Question: I have a problem in fetching data from mysql database tables.
I have two tables like table-1 and table-2 in below figure. How to get data from table-2 when pilotid is not equal to 1 in table-1.

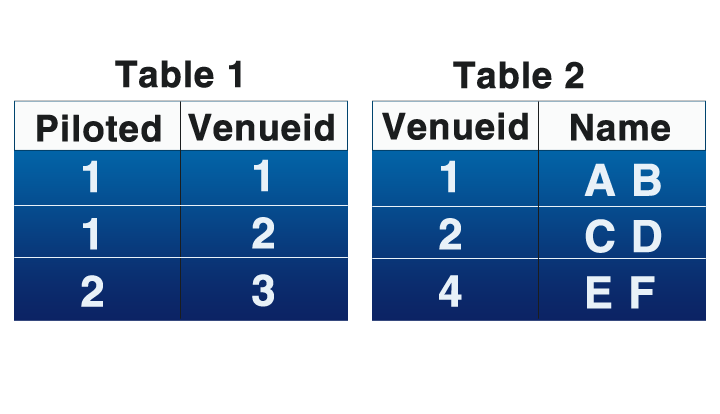
Answer: I'm not sure, if I understand correctly, but this returns all rows of table-1, that do not have a matching entry in table-2. You can find the respective documentation of 'NOT EXISTS' <URL>.
'''
SELECT *
FROM table-1 t1
WHERE NOT EXISTS( SELECT * FROM table-2 t2 WHERE t1.'Venueid' = t2.'Venueid' )
'''